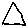
Label: triangle